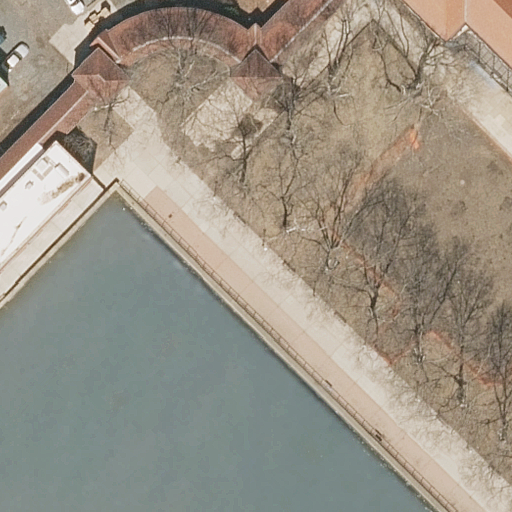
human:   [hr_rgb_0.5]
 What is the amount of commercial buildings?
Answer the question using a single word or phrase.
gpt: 0

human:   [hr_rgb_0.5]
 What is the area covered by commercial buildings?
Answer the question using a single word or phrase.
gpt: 0m2

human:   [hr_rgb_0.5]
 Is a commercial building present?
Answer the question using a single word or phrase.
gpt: no

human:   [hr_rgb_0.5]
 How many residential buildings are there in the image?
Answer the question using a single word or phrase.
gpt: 3

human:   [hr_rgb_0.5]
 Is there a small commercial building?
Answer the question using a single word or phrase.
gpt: no

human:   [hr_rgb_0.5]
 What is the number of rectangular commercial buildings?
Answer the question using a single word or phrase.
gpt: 0

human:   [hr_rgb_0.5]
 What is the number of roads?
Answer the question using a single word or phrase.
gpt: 3

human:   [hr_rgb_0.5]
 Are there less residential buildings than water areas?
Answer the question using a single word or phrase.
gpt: no

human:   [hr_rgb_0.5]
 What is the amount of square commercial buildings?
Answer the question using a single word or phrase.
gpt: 0

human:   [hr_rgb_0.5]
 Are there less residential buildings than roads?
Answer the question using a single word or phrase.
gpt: no

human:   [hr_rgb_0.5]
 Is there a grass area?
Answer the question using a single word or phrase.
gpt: yes

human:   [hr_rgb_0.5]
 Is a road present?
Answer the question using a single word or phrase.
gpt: yes

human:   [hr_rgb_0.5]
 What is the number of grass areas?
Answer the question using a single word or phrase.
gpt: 1

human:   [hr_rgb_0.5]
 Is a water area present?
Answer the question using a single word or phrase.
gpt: yes

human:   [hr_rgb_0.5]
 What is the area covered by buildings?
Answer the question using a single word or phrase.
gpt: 2843m2

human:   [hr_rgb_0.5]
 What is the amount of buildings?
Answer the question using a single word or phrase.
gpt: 3

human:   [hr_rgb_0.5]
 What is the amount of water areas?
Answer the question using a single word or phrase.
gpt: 1

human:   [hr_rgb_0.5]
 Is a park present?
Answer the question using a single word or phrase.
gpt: yes

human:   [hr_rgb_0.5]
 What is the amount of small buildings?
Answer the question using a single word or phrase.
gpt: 0

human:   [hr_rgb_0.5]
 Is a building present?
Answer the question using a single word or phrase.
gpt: yes

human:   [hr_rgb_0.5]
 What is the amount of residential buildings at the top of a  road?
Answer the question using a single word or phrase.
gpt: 1

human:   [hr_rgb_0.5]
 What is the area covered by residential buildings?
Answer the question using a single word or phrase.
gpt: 2843m2

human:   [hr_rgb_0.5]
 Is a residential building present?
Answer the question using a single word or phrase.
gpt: yes

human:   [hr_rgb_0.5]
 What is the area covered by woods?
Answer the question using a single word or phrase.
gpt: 82m2

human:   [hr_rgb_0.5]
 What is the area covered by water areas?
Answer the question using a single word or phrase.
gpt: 3405m2

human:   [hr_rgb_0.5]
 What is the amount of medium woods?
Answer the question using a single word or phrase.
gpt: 0

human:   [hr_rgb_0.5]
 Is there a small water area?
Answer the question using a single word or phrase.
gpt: no

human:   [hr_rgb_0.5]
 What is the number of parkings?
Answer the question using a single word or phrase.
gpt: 1

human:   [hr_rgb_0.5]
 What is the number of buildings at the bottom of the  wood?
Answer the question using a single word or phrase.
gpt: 0

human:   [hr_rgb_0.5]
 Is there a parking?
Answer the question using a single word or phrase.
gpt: yes

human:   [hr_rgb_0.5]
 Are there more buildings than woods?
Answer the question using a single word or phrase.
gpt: yes

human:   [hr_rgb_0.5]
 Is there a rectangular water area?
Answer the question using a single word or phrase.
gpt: yes

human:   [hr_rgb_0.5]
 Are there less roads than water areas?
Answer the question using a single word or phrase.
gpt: no

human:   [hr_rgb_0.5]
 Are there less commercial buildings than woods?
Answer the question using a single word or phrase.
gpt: yes

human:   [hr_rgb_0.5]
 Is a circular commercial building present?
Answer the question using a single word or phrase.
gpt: no

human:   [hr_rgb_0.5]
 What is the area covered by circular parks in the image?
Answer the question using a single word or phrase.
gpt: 0m2

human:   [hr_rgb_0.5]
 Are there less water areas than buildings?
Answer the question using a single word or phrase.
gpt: yes

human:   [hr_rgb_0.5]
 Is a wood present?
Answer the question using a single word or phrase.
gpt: yes

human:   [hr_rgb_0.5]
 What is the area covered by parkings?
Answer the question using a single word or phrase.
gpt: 88m2

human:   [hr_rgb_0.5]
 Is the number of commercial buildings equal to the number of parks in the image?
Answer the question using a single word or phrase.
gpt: no

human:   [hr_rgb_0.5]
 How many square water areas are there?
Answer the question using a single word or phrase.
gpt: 0

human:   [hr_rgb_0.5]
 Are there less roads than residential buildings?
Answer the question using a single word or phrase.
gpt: no

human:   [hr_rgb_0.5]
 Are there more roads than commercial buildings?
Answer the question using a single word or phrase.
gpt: yes

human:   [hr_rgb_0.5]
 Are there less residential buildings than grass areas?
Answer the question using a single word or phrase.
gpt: no

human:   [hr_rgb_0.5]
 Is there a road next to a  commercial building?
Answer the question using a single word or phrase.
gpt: no

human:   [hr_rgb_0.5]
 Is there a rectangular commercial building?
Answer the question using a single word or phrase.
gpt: no

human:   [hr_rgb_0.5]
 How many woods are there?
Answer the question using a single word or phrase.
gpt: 1

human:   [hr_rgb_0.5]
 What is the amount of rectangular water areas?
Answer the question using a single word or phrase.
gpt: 1

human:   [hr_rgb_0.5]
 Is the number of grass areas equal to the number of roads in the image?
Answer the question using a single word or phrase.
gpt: no

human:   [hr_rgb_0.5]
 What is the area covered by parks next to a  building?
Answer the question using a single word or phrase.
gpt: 10603m2

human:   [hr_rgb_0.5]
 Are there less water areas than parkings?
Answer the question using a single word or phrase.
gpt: no

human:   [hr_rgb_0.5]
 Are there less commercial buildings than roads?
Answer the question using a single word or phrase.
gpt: yes

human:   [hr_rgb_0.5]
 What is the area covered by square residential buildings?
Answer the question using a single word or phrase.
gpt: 0m2

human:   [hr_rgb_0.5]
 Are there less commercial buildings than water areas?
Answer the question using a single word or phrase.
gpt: yes

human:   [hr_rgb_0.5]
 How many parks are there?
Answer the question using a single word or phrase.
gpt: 1

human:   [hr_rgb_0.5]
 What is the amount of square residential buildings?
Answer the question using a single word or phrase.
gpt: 0

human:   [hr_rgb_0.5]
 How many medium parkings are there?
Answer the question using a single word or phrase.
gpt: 0

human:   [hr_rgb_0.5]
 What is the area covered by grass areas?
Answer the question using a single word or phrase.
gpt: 472m2

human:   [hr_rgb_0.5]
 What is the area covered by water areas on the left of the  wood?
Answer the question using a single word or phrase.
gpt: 3405m2

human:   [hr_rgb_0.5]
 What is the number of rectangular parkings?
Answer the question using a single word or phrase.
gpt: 1

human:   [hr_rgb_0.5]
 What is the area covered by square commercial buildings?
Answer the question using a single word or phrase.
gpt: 0m2

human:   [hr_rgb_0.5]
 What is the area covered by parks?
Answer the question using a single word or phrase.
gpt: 10603m2

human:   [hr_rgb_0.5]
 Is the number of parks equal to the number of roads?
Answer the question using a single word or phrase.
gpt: no

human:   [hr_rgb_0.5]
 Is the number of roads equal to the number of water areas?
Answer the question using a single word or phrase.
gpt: no